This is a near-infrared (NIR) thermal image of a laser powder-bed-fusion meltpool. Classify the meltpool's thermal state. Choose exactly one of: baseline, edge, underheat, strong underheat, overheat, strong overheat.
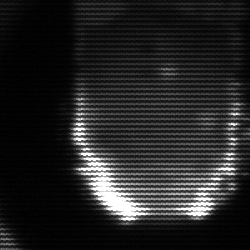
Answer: baseline